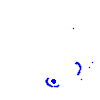
Particle: kaon